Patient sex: M
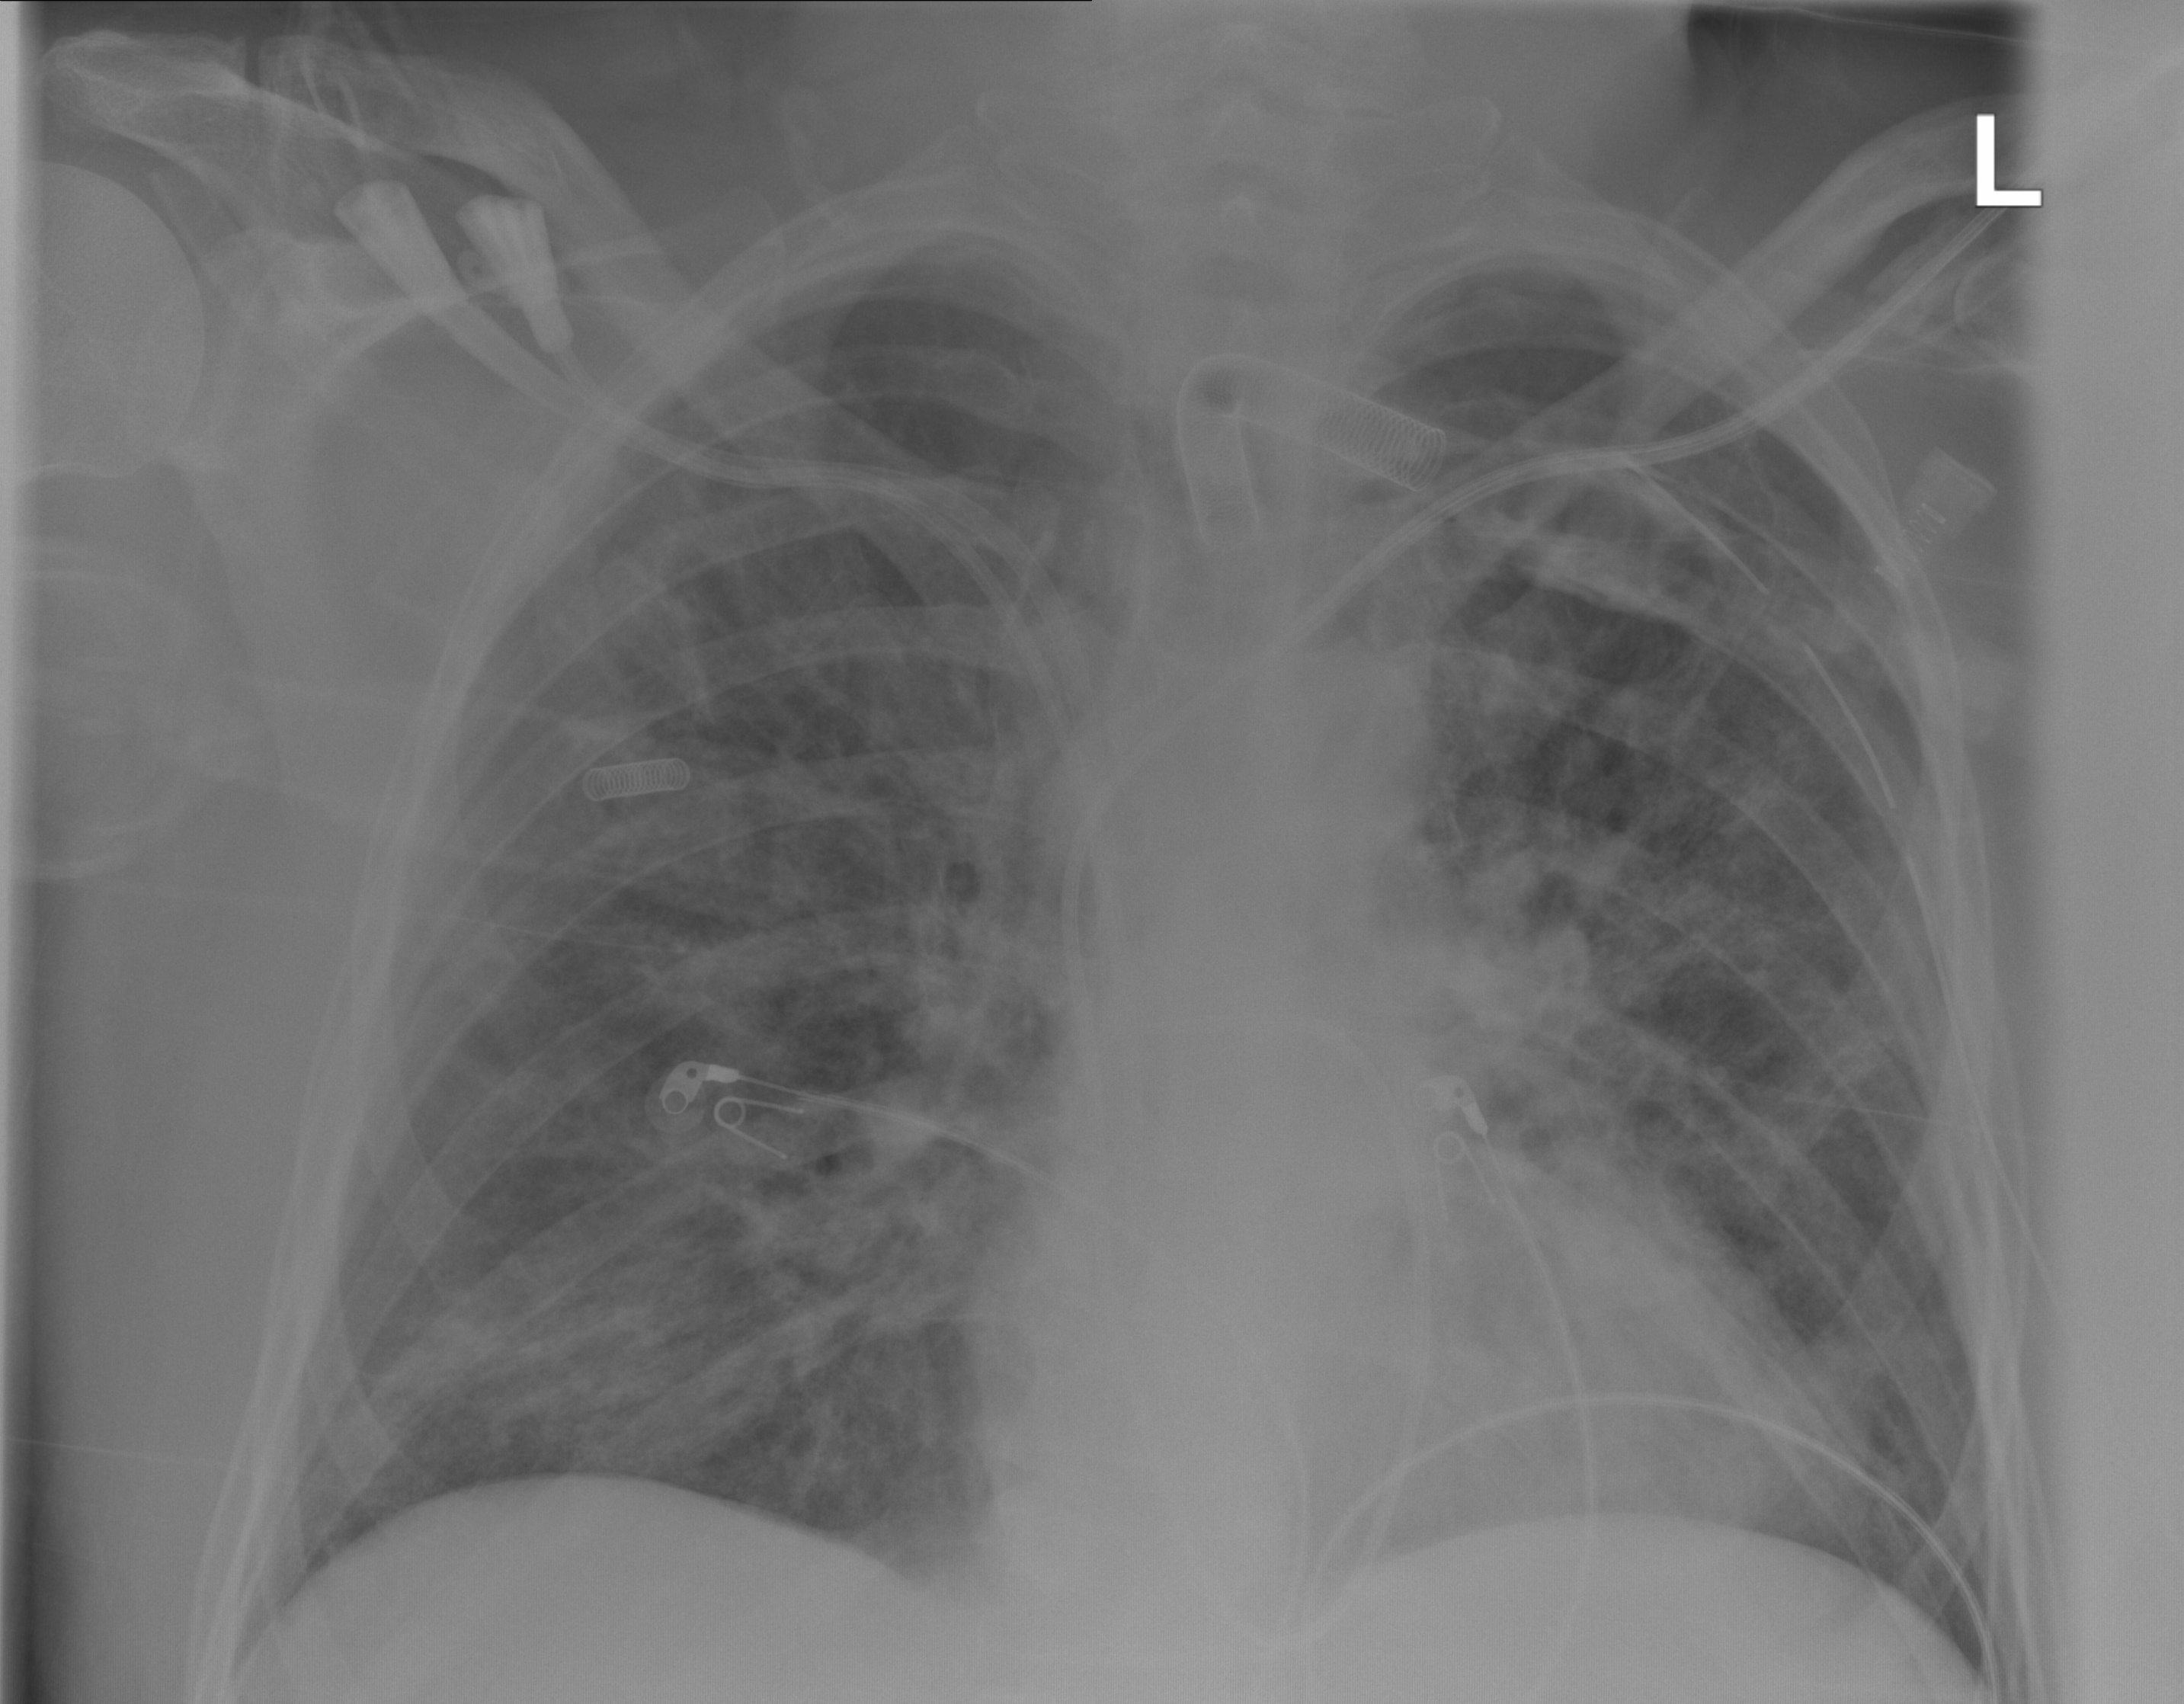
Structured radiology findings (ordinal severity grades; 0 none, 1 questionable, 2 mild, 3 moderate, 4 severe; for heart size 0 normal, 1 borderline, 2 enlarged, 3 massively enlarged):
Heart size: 0
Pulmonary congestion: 2
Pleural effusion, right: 1
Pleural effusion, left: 1
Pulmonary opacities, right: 2
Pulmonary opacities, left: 2
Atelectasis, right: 2
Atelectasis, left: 3